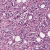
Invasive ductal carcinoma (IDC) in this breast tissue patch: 1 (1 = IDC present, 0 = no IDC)